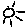
Label: sun